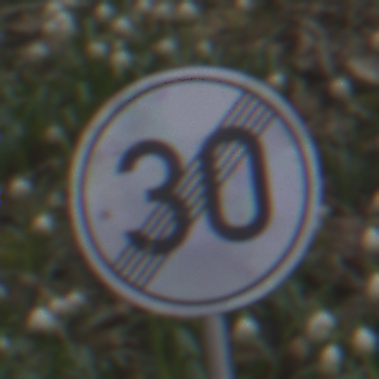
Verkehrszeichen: EndeGeschwindigkeit30
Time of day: MorningAfternoon
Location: Outdoor (Nature)
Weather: PartlyCloudy
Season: NotSpecified
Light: Natural